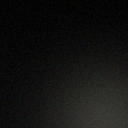
Screen state: off